高一 · 立体几何学
正四棱雉 $S-A B C D$ 底面边长为 2 , 高为 $1, E$ 是棱 $B C$ 的中点, 动点 $P$ 在四棱雉表面上运动, 并且总保持 $\overrightarrow{P E} \cdot \overrightarrow{A C}=0$, 则动点 $P$ 的轨迹的周长为 ( )
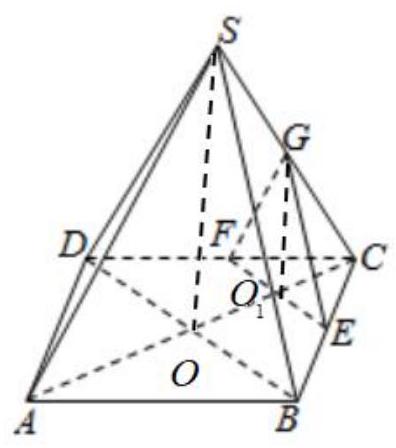
$1+\sqrt{2}$
B. $\sqrt{2}+\sqrt{3}$
C. $2 \sqrt{2}$
D. $2 \sqrt{3}$
答案: B
解析: 【分析】

设 $F, G$ 分别为 $D C, S C$ 的中点, 则可证明 $A C \perp$ 平面 $E F G$, 得到满足条件的动点 $P$ 的轨迹为 $\triangle E F G$ ，然后求解即可.

【详解】

由 $\overrightarrow{P E} \cdot \overrightarrow{A C}=0$, 即满足 $P E \perp A C$.

设 $F, G$ 分别为 $D C, S C$ 的中点, 连接 $A C, B D, E F, F G, G E$.

设 $A C, B D$ 交于点 $O, A C, E F$ 交于点 $O_{1}$.

所以在正四棱雉 $S-A B C D$ 中, $S O \perp$ 平面 $A B C D$.

所以 $S O \perp A C$, 且 $A C \perp B D$,

由 $E, F, G$ 分别为 $B C, D C, S C$ 的中点.

所以 $B D / / E F, S O / / G O_{1}$, 则有, $G O_{1} \perp A C, A C \perp E F$, 且 $E F \cap G O_{1}=O_{1}$

所以 $A C \perp$ 平面 $E F G$.

故当点 $P$ 在平面 $E F G$ 内时, 有 $P E \perp A C$ 成立.

所以动点 $P$ 的轨迹为平面 $E F G$ 截正四棱雉 $S-A B C D$ 的截面, 即 $\triangle E F G$.

由 $E, F, G$ 分别为 $B C, D C, S C$ 的中点.

所以 $E F=\frac{1}{2} B D, G E=\frac{1}{2} S B, F G=\frac{1}{2} S D$

又正四棱雉 $S-A B C D$ 底面边长为 2 , 高为 1 , 所以 $B D=2 \sqrt{2}, S B=\sqrt{1+(\sqrt{2})^{2}}=\sqrt{3}$.

所以 $E F+F G+G E=\sqrt{2}+\sqrt{3}$

故选: B

【点睛】

本题考查轨迹问题, 考查线面的垂直的证明, 属于中档题.